Question: I'm new at Python, trying to fill a canvas with random pixels. Could someone tell me why it's doing horizontal stripes?
'''
import tkinter
from random import randint
from binascii import hexlify
class App:
def __init__(self, t):
x=200
y=200
xy=x*y
b=b'#000000 '
s=bytearray(b*xy)
c = tkinter.Canvas(t, width=x, height=y);
self.i = tkinter.PhotoImage(width=x,height=y)
for k in range (0,8*xy,8):
s[k+1:k+7]=hexlify(bytes([randint(0,255) for i in range(3)]))
print (s[:100])
pixels=s.decode("ascii")
self.i.put(pixels,(0,0,x,y))
print (len(s),xy*8)
c.create_image(0, 0, image = self.i, anchor=tkinter.NW)
c.pack()
t = tkinter.Tk()
a = App(t)
t.mainloop()
'''
Which gives e.g.:

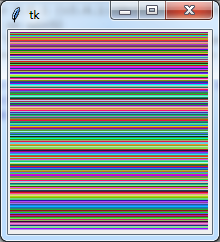
Answer: I would suggest you do something a bit simpler, e.g.:
'''
class App:
def __init__(self, t, w=200, h=200):
self.image = tkinter.PhotoImage(width=w, height=h) # create empty image
for x in range(w): # iterate over width
for y in range(h): # and height
rgb = [randint(0, 255) for _ in range(3)] # generate one pixel
self.image.put("#{:02x}{:02x}{:02x}".format(*rgb), (y, x)) # add pixel
c = tkinter.Canvas(t, width=w, height=h);
c.create_image(0, 0, image=self.image, anchor=tkinter.NW)
c.pack()
'''
This is much easier to understand, and gives me:

which I suspect is what you were hoping for.
---
To reduce the number of 'image.put's, note that the format for data is (for a 2x2 black image):
'''
'{#000000 #000000} {#000000 #000000}'
'''
You could therefore use:
'''
self.image = tkinter.PhotoImage(width=w, height=h)
lines = []
for _ in range(h):
line = []
for _ in range(w):
rgb = [randint(0, 255) for _ in range(3)]
line.append("#{:02x}{:02x}{:02x}".format(*rgb))
lines.append('{{{}}}'.format(' '.join(line)))
self.image.put(' '.join(lines))
'''
which only has one 'image.put' (see e.g. <URL> and gives a similar-looking image. Your image was stripy because it was interpreting each pixel colour as a line colour, as you hadn't included the ''{'' and ''}'' for each line.